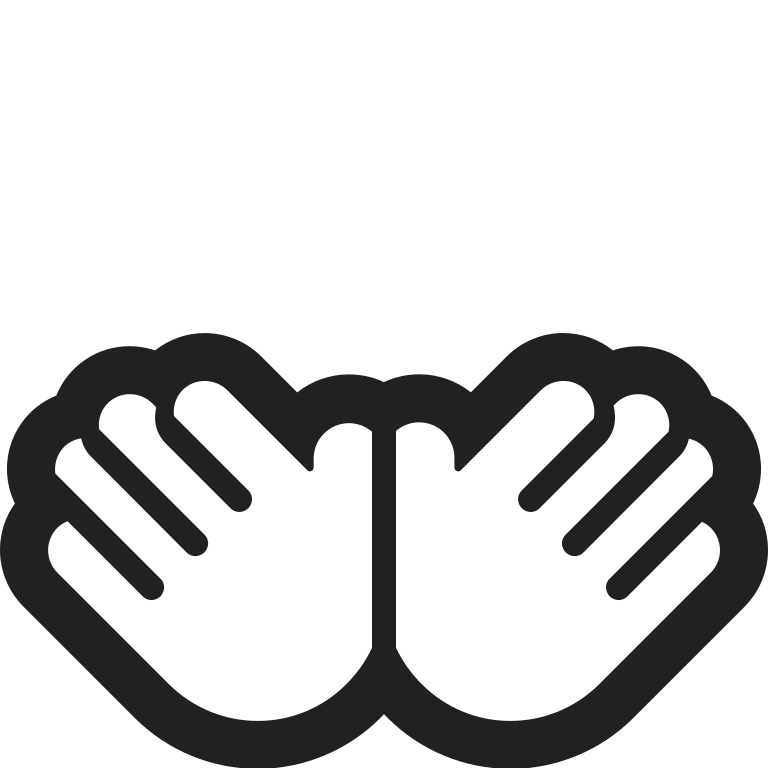
open hands high contrast default